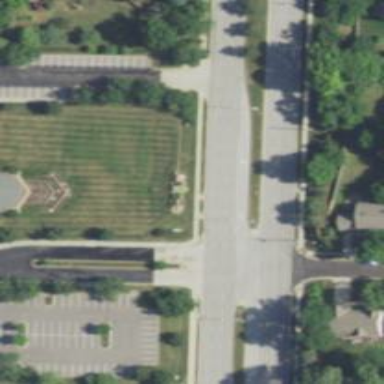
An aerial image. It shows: Road with dash markings.